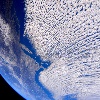
Label: cloud